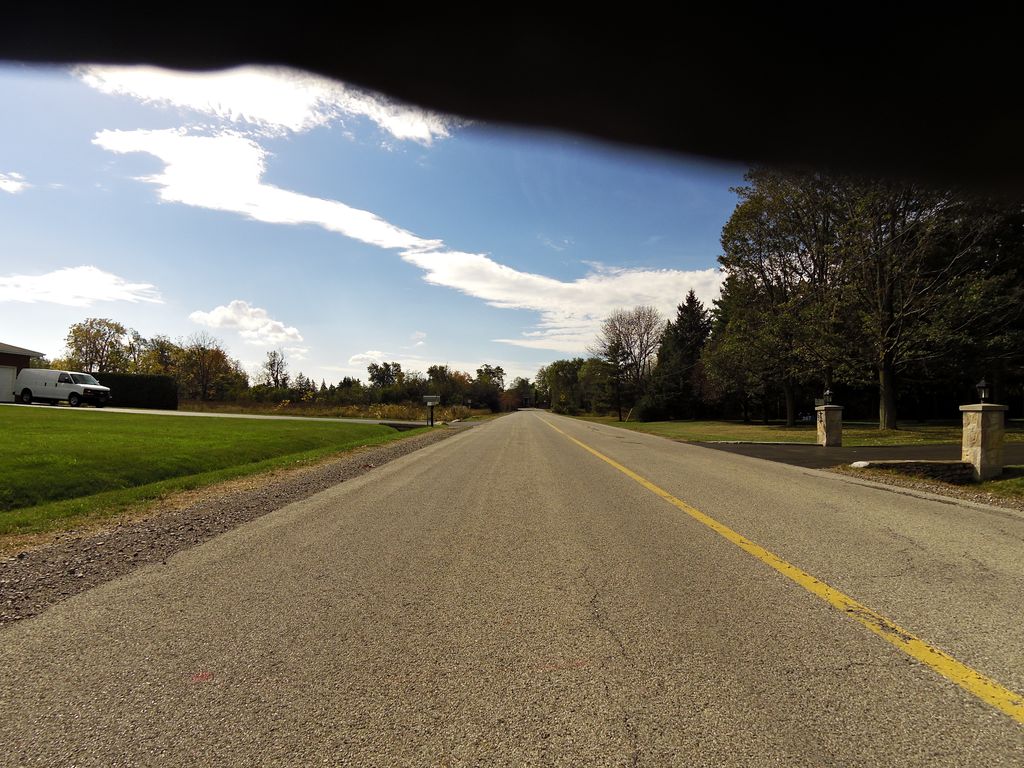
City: hamilton